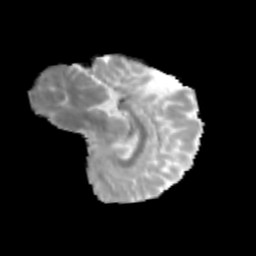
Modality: MD
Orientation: sagittal
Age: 14
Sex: female
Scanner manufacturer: siemens
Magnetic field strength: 3 T
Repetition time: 3.8 s
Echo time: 0.07 s